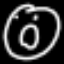
Label: donut